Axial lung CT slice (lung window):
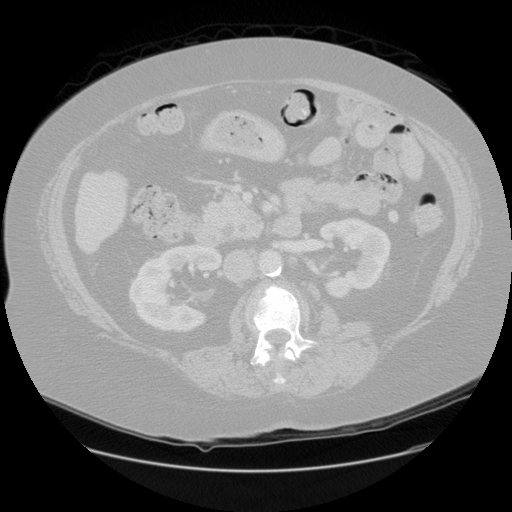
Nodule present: no